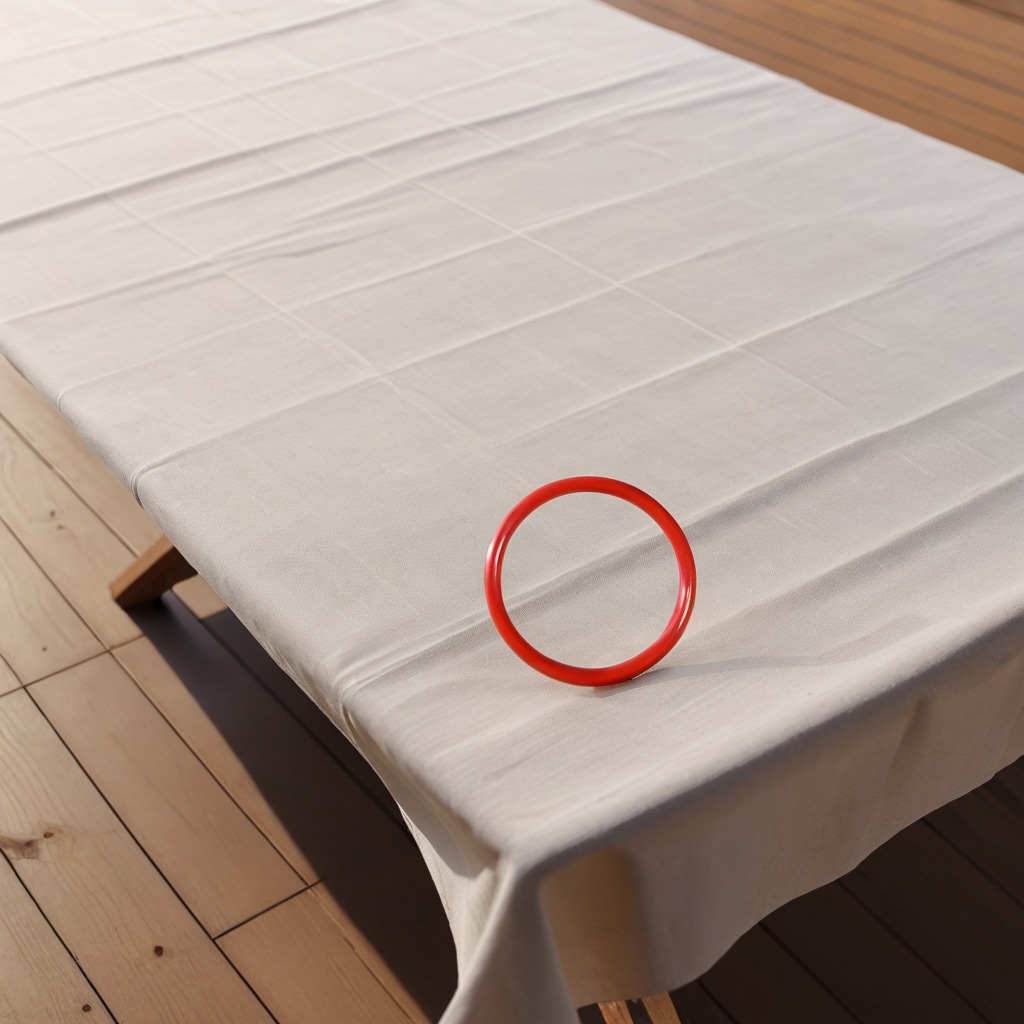
A rubber O-ring lying on the wooden table.